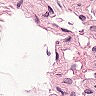
Metastatic tissue present: no